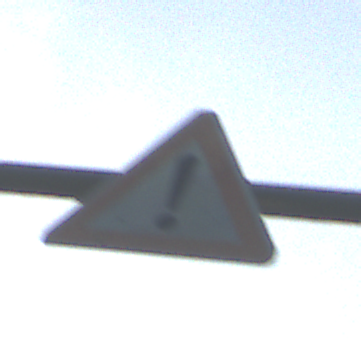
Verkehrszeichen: Gefahrenstelle
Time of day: SunriseSunset
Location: Outdoor (Nature)
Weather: PartlyCloudy
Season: NotSpecified
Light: Natural